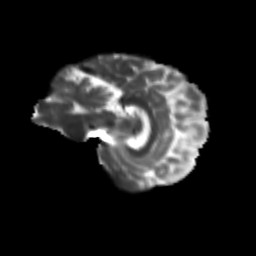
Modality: T2w
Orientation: sagittal
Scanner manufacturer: siemens
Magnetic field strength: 3 T
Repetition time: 9.2 s
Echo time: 0.084 s